Question: I'm making an app that needs the following background. Trouble is, I'm not sure how to position the three buttons inside the circle.

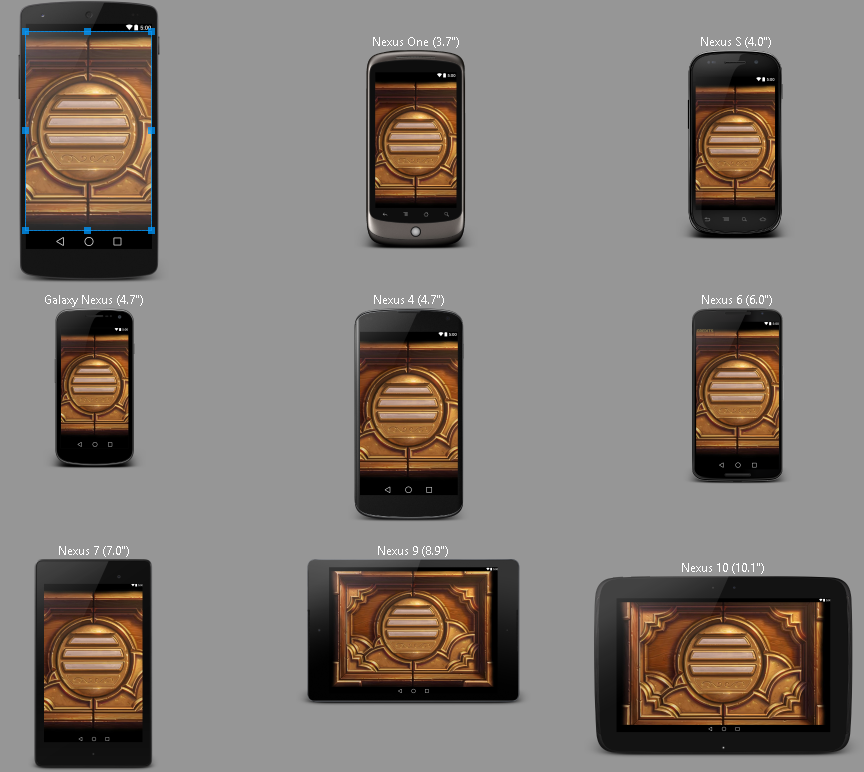
Answer: Use LinearLayout(vertical), put all the buttons there and use the View subclass called Space, above, inbetween and below the buttons. Then adjust layout:weight until you get the desired proportion. Don't forget to set height to 0 for layout:weight to take effect.